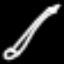
Label: pencil